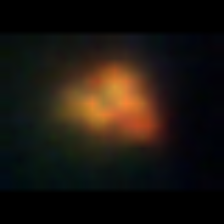
Taxon: NanoPlankton
Group: Other